Question: I can't import my package-name .R in my android project.
Here is an image from my project. I've checked the manifest and every thing is OK.

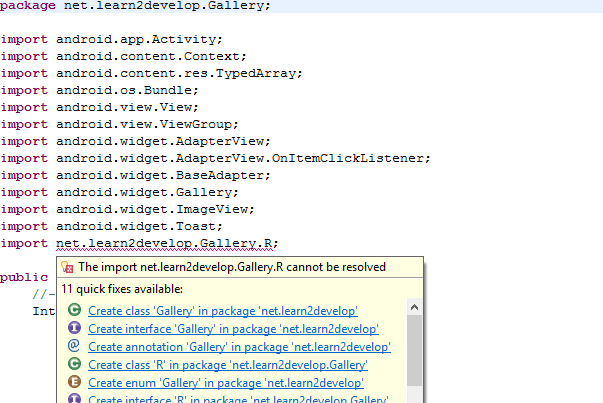
Answer: 1. Make sure all your XML layout file names are lower case, they should be file_name.xml or filename.xml but not fileName.xml
2. Make sure you have all resources in the res folder
3. Delete the import with R
4. Clean via Project->Clean
5. Check Build Automatically from Project->Build Automatically and let it build
If it still shows the error try restarting eclipse.